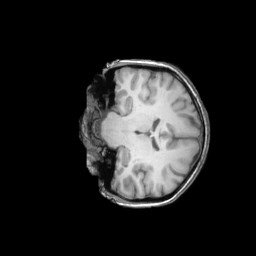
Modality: T1w
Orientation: coronal
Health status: ill
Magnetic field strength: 3 T